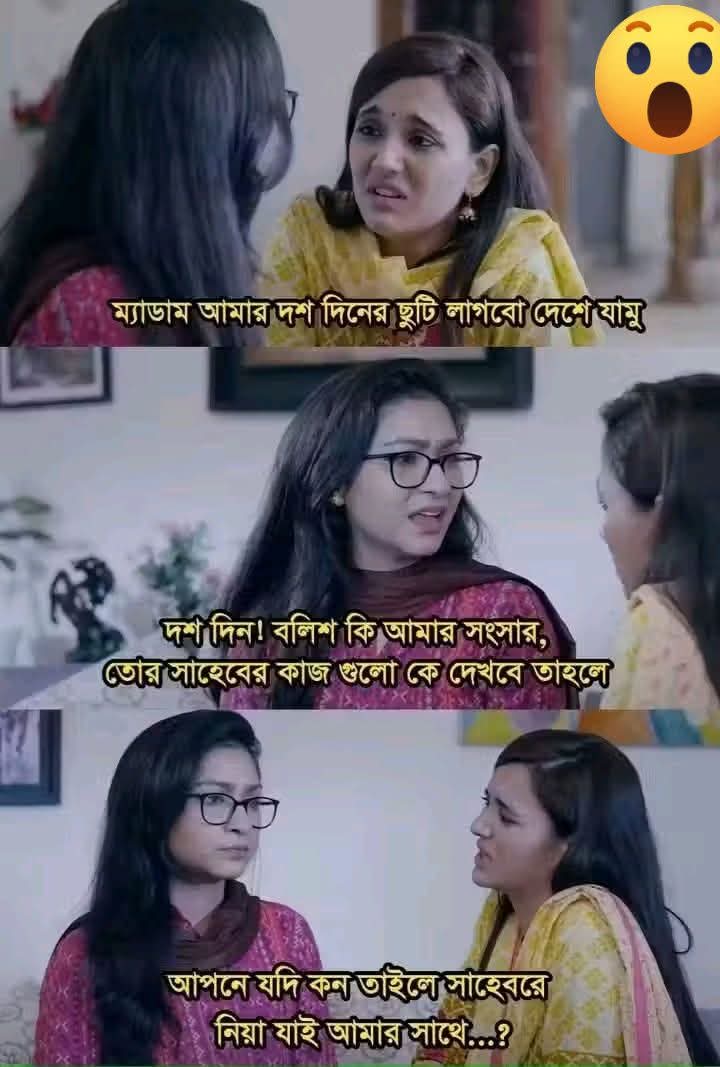
Text: ম্যাডাম আমার দশ দিনের ছুটি লাগবো দেশে যামু
দশ দিন! বলিশ কি আমার সংসার, তোর সাহেবের কাজ গুলো কে দেখবে তাহলে
আপনে যদি কন তাইলে সাহেবরে নিয়া যাই আমার সাথে...?
Label: Non Hate